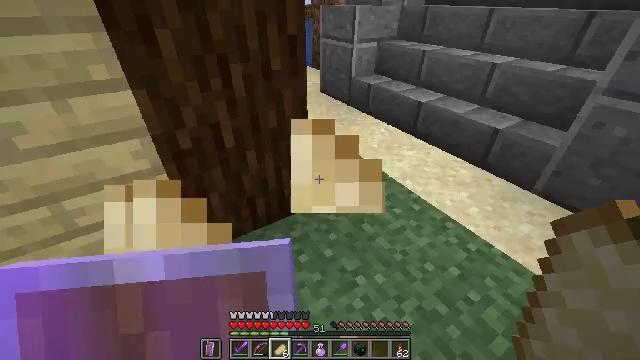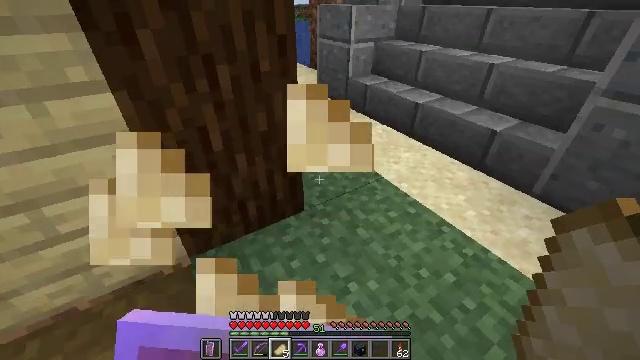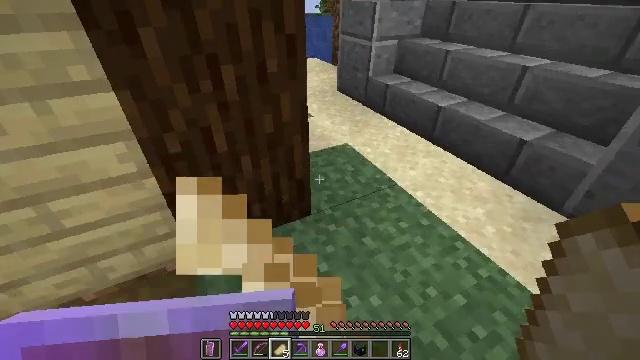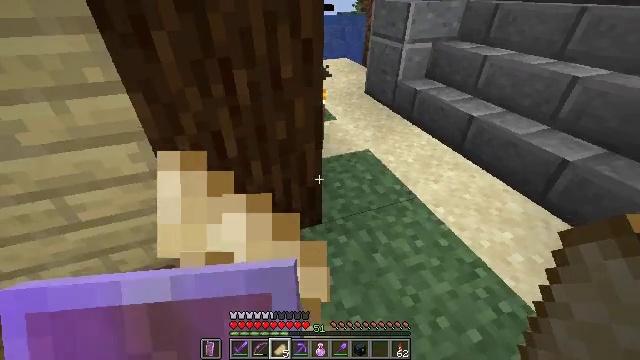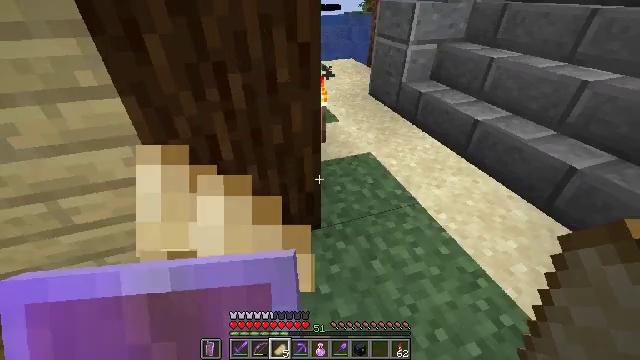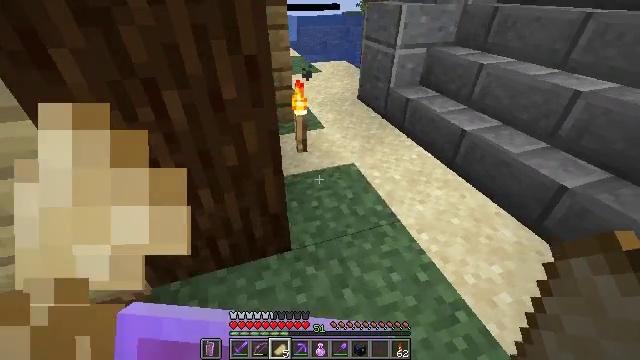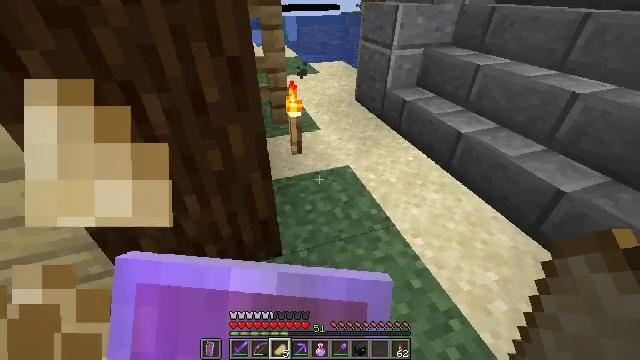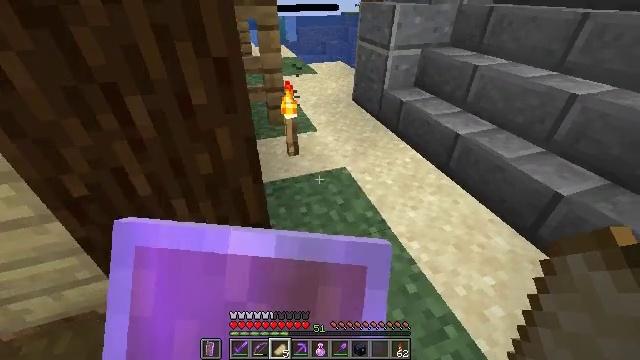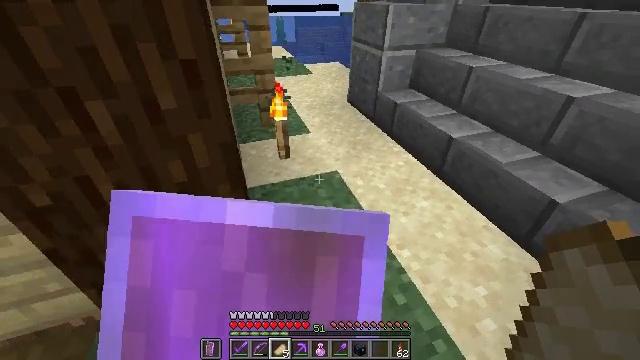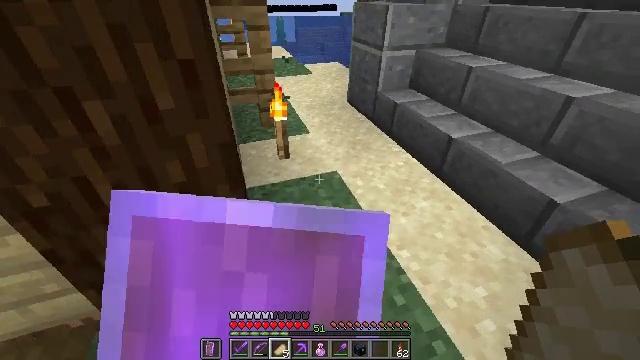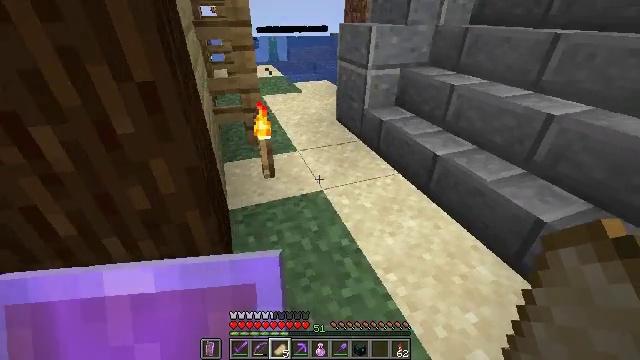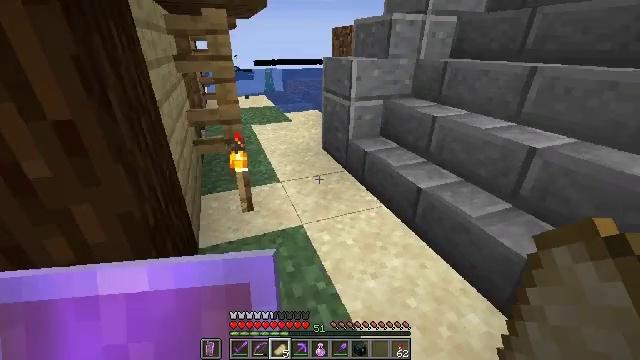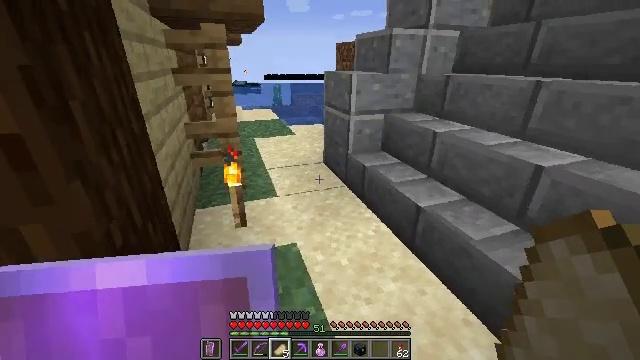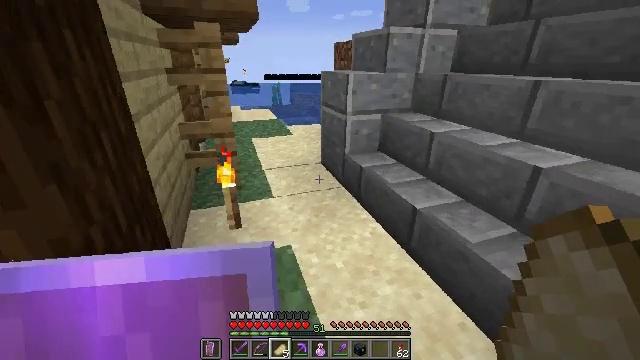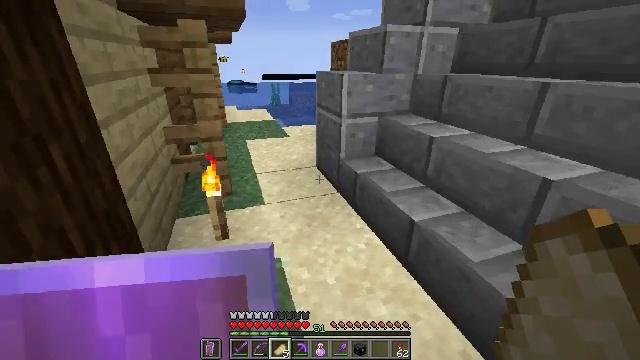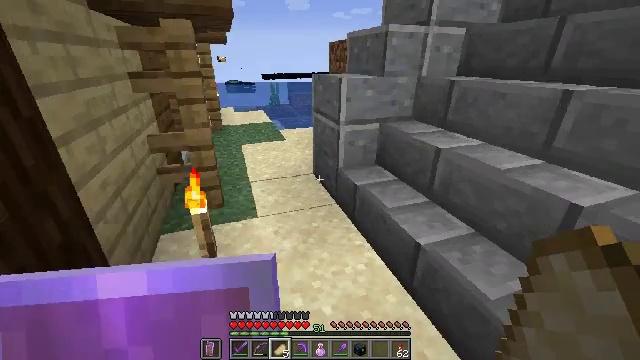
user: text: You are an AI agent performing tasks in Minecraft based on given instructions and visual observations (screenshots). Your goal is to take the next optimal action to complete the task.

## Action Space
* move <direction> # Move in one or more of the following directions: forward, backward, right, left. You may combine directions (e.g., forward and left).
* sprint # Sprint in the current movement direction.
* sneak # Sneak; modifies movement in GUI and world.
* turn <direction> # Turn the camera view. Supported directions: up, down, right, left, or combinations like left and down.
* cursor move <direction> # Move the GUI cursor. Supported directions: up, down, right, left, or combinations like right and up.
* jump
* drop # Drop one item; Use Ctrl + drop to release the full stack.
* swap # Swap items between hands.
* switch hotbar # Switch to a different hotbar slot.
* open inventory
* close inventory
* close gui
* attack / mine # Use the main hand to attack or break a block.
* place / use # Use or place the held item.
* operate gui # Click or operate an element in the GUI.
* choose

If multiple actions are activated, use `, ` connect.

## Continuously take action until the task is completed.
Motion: motion action
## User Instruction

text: Dig up the grass block for dirt.
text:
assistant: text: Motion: move forward and move right, use / place
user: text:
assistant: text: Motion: move forward and move right, turn left, use / place
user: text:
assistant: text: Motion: move forward and move right, turn left, use / place
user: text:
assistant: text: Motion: move forward and move right, turn left, use / place
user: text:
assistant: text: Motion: move forward and move right, use / place
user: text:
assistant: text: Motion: move forward and move right, use / place
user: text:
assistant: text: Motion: move forward and move right, use / place
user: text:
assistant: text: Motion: move forward and move right, use / place
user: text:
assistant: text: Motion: move forward and move right, use / place
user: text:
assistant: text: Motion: move forward and move right, turn right and up
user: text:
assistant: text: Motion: move forward and move right, turn up
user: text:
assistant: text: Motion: move forward and move right, turn left and up
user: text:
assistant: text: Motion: move forward
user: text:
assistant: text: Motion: move forward
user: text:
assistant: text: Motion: move forward
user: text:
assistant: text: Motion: move forward
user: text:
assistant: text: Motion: move forward
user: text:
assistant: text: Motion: move forward
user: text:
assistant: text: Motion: move forward
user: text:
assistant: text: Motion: move forward, turn left and up
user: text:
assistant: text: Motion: move forward, turn left and up
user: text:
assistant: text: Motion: move forward, turn left
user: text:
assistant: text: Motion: move forward, turn left
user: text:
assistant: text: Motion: move forward
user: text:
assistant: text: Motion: move forward
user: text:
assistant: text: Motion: move forward
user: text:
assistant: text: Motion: move forward
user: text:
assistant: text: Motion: move forward
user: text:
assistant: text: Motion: move forward and move right
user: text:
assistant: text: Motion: move forward and move right